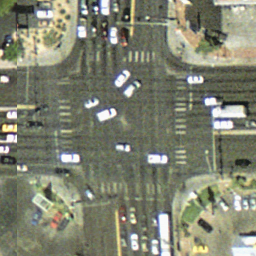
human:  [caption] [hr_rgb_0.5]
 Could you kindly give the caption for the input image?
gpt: An intersection with some houses and plants at the corners .

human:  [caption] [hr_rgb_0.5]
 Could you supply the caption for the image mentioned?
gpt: A busy intersection with many cars on the road .

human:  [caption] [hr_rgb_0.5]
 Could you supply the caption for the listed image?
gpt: A busy intersection with some houses and plants at the corners .

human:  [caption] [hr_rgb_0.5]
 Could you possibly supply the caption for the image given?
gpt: An intersection with many cars on the road .

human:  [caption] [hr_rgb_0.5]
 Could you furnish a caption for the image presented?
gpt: An intersection with two roads vertical to each other .